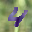
Label: 4